Question: I have a 'sql database' consist of a column 'Contact_Priority' which consist of integers as string entires (i.e. 1,2... but saved as string). 'Contact_Priority' may contain a number more than once. I am using following query to get the number of rows which contain a specific number.
'''
SQLiteDatabase sqLiteDatabase = this.getReadableDatabase();
Cursor cursor = sqLiteDatabase.query(CONTACT_TABLE, null, Contact_Priority + " =? ", new String[]{priority} , null, null, null);
int count = cursor.getCount();
'''
but it is returning 0, although there are some rows present in the database.
if i put 'Cursor cursor1 = sqLiteDatabase.query(CONTACT_TABLE, null, null, null, null, null, null, null);'
I am getting correct number of rows. I am so confused why it is not working.
P.S. - 'Contact_Priority' has 'priority' in its row i.e. no typo error.

I just want to know how many number of rows has same priority.
I don't know if it helps, but the app i am making assign some contact numbers to a given 'Contact_Priority'. What i have done is, when i add a contact to any particular 'Contact_Priority' i.e. 1,2 or so on, on a button click i can add then to all the priority i.e. priority 1 to 8 will have same contacts as you can see in the image above.
This i have implemented successfully, now while showing the contacts for a priority i am getting the problem but strangely it is working one particular priority, through which i set all the similar contacts.
Consider i choose to keep all the contacts of priority "2" then i am getting the correct output for "2" i.e. correct number of rows while for all others i am getting 0. I have checked that the database is updated and rows are update but why i am getting output for only one priority i cannot understand.
The value of 'priority' depends on the position of the 'listview' which contains the button on whose 'onClick' the query function is called. eg. Consider, I copied contacts of 'priority' '2' to all others. The database is updated, like in image above. Now when i click on the button of 'listview child 1' then priority is '1', if i click on 2nd child's button then priority is '2' and so on. For some strange reasons, it is working priority is "2" (Since i copied contacts of "2" to all). for others it is not working.
Now if i had copied contacts of "priority 3" then it would have worked for only when priority is "3" (i.e. i clicked 3rd button on the list) and not working for anyone else.
I think i have made myself clear. Sorry for confusing you all, I myself am confused since i haven't seen any strange problem like this.
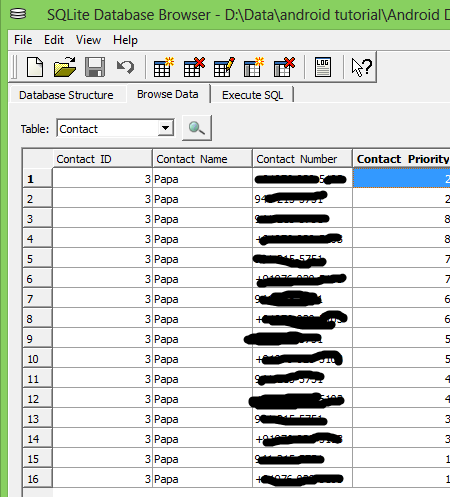
Answer: I have no idea why this is working but using the following query i get desired result
'''
Cursor cursor = sqLiteDatabase.rawQuery("Select * from Contact where Contact_Priority =" + priority,null);
'''
Since both the queries are same i don't understand why this is working and the previous one not. I am mentioning this answer for all those who face similar problems. If anyone has clear answer what cause this query working and previous query not working please mention in comments.